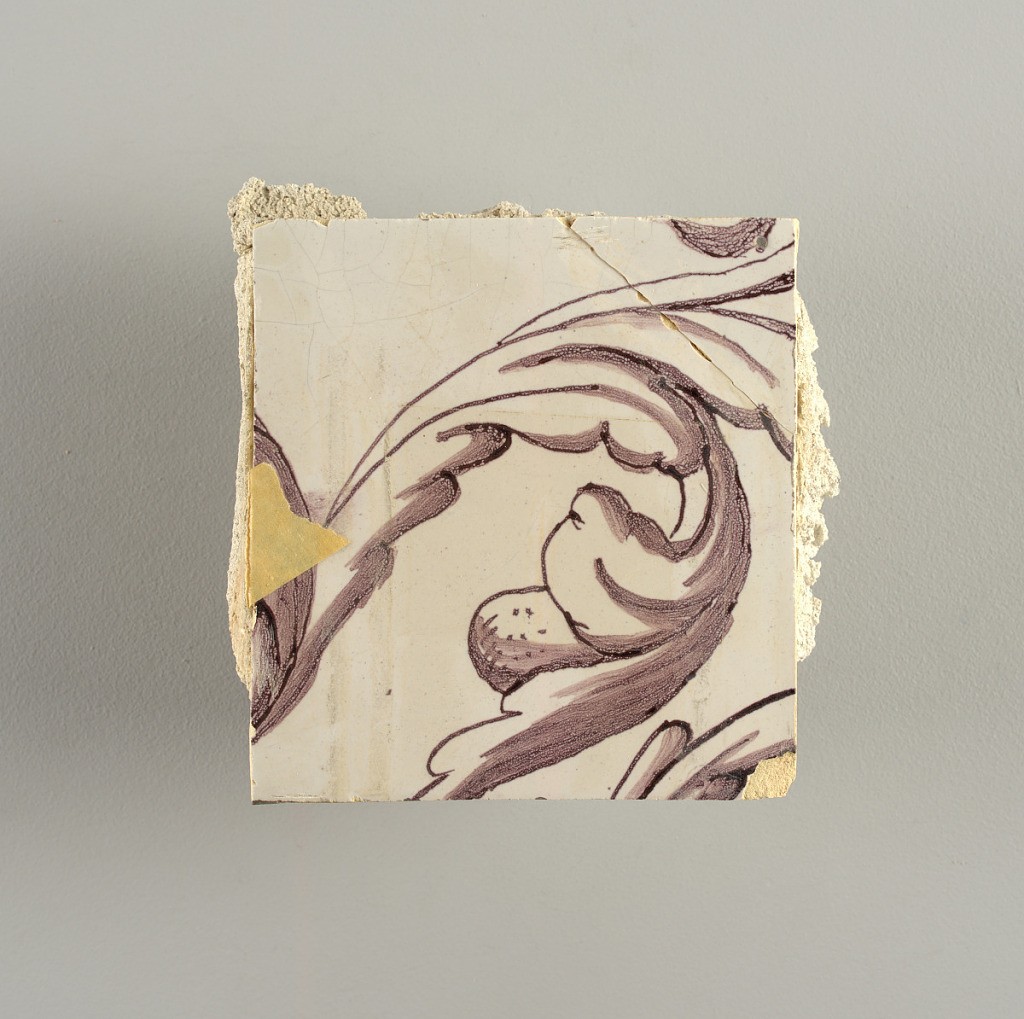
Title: Tile wall facing
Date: ca. 1725
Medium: Tin-glazed earthenware, underglaze
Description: Horizontal rectangle.  Thirty tiles wide and twenty-three tiles high with opening for fireplace eleven tiles wide and ten high.  Foliage arabesques disposed about three vertical axes from which are emphazised by urns at center and right, and at left by the figure of a standing woman carrying an infant on her arm and accompanied by two children.